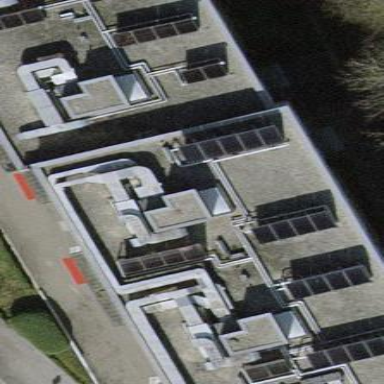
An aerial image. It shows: Building with apartments and flat roof.